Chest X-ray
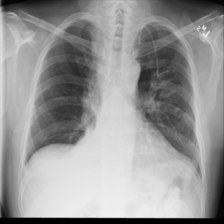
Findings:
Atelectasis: negative
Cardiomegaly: negative
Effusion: negative
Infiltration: positive
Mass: negative
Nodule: positive
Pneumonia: negative
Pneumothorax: negative
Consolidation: negative
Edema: negative
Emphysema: negative
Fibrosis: negative
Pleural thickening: negative
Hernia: negative